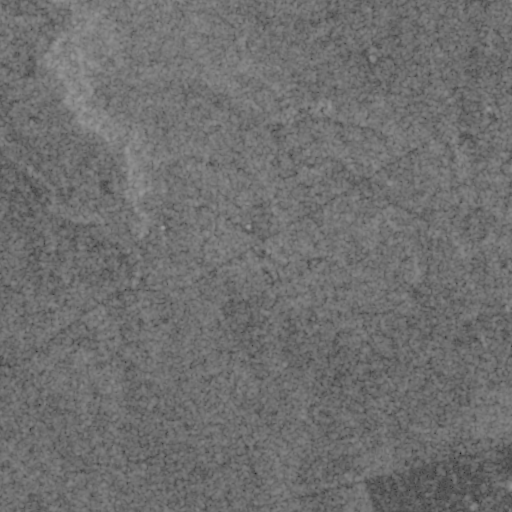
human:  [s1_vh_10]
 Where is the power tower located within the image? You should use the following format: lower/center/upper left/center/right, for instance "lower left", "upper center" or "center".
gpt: The power tower is located in the lower right of the image.
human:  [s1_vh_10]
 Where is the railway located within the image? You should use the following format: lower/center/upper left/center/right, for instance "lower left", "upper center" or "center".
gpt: The railway is located in the lower of the image.
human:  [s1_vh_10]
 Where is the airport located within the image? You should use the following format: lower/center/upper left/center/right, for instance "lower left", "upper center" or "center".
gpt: There is no airport in the image.

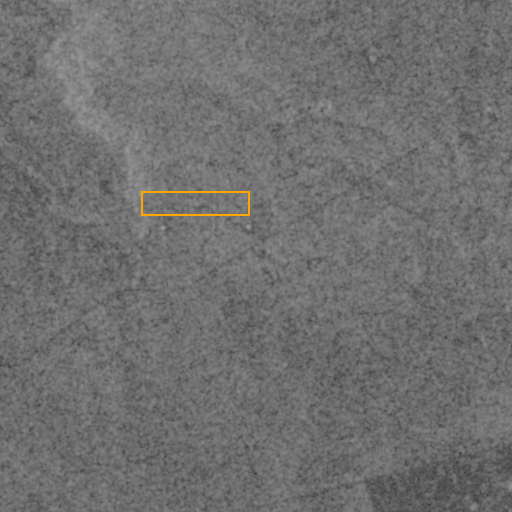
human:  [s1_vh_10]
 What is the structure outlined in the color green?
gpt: There is no green outline.
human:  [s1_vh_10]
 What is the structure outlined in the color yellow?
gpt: There is no structure outlined in yellow.